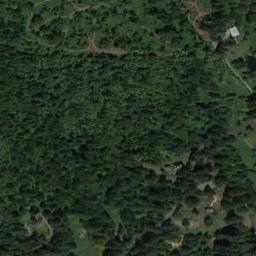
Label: forest